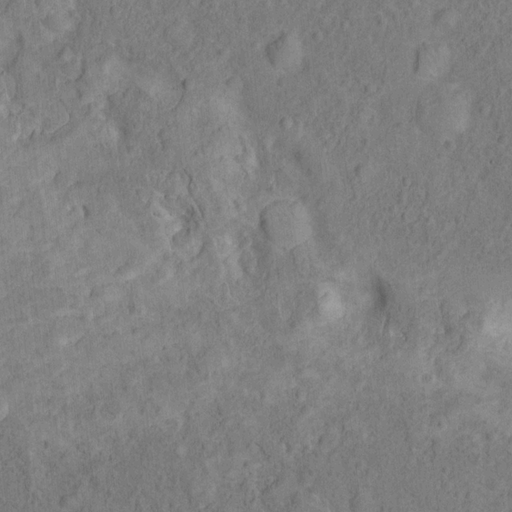
Classes present: Background